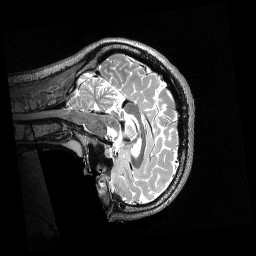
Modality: T2w
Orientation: sagittal
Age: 23
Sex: female
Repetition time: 3.2 s
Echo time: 0.563 s